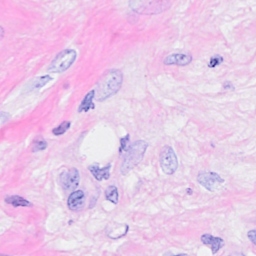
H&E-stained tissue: Breast